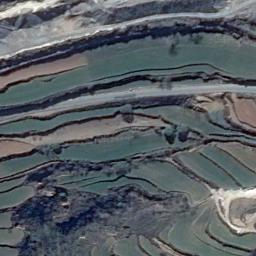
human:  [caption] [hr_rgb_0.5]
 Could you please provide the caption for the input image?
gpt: There are many trees on the terrace .

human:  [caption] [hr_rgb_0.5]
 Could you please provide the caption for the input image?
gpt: There is a straight path between the terraces .

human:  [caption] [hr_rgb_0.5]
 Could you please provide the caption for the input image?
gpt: A large layer of brown and green mixed terraces .

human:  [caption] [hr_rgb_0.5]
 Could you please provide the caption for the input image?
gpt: The bare and green terrace is next to some trees .

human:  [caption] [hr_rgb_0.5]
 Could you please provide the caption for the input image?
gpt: There are some green trees beside the terraces .